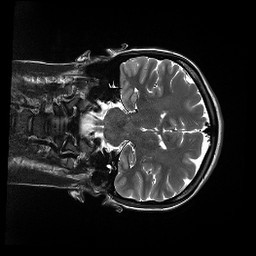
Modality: T2w
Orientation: coronal
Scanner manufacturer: siemens
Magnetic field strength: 3 T
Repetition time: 13.52 s
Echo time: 0.088 s